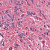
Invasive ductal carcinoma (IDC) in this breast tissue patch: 1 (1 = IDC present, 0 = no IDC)